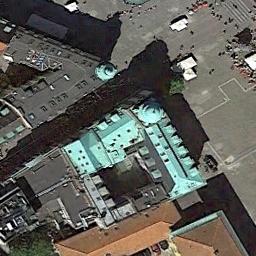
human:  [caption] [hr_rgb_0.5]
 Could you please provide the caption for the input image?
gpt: The church with a blue roof is on the open place .

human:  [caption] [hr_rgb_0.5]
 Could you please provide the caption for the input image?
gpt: This is a church with many green lawns and trees .

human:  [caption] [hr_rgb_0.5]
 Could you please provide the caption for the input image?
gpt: A light blue roof, A church with a light blue dome on the main house, Surrounded by trees, Roads and cars .

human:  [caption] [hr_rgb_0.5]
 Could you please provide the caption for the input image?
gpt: The church with a green circular pointed tower and the rest of the church has some green roofs .

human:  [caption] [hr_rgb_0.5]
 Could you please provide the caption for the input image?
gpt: A church with blue roofs beside an orange building and an open ground .